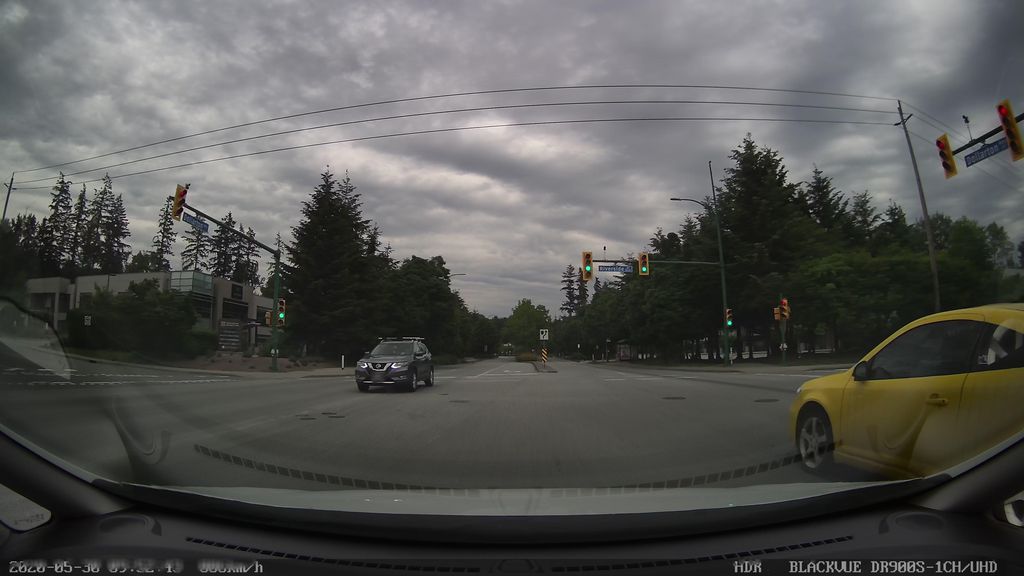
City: vancouver